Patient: sex M, age 30
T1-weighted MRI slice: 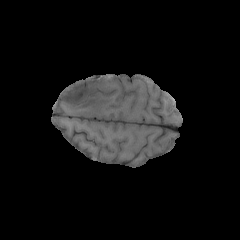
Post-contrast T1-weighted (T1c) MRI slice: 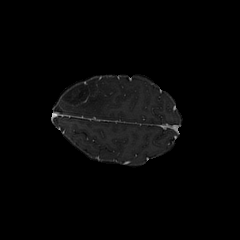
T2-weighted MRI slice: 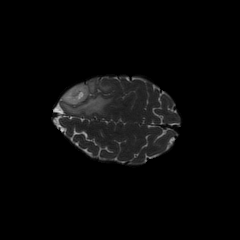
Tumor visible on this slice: yes
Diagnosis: Astrocytoma, IDH-mutant
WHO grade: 3